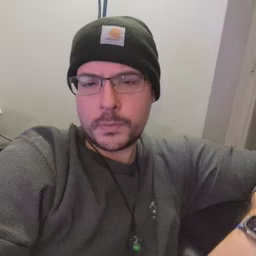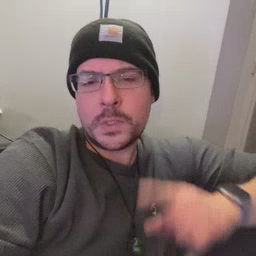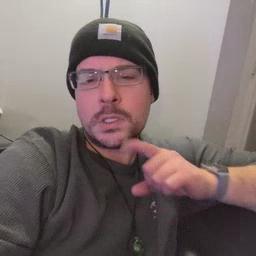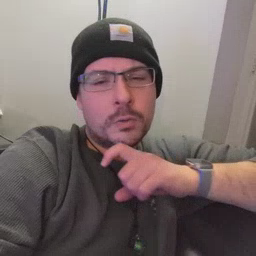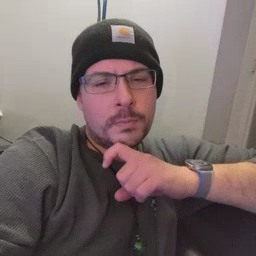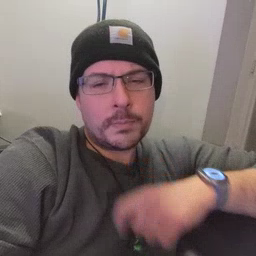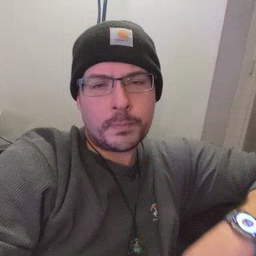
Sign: cereal